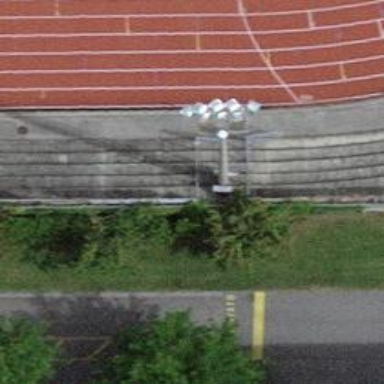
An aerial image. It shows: Mast with floodlight lamp attached to it.